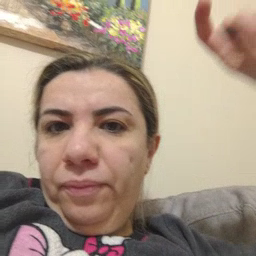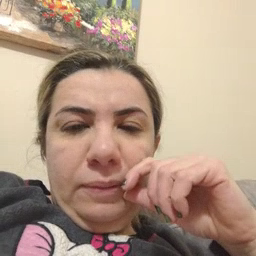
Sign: moon